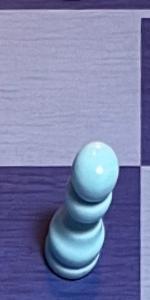
Label: Pawn_White